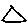
Label: triangle